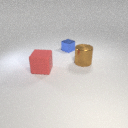
large brown metal cylinder to the right of large red rubber cube